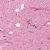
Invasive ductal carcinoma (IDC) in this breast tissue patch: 0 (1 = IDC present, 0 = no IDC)